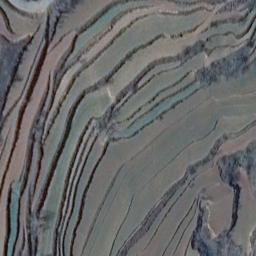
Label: terrace